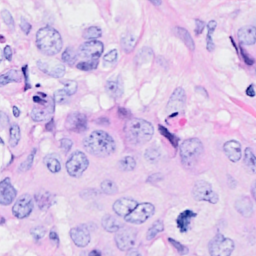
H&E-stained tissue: Breast